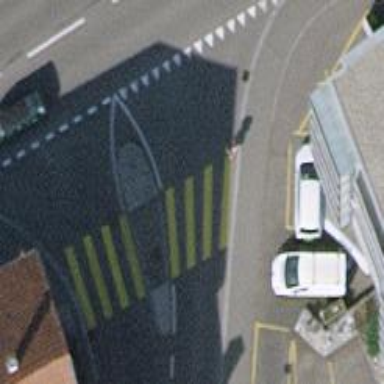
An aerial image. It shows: Uncontrolled crossing with pedestrian island.